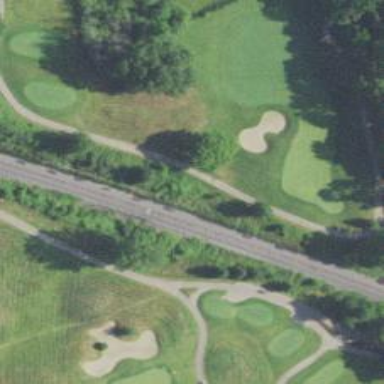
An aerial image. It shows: Path for both road and golf.